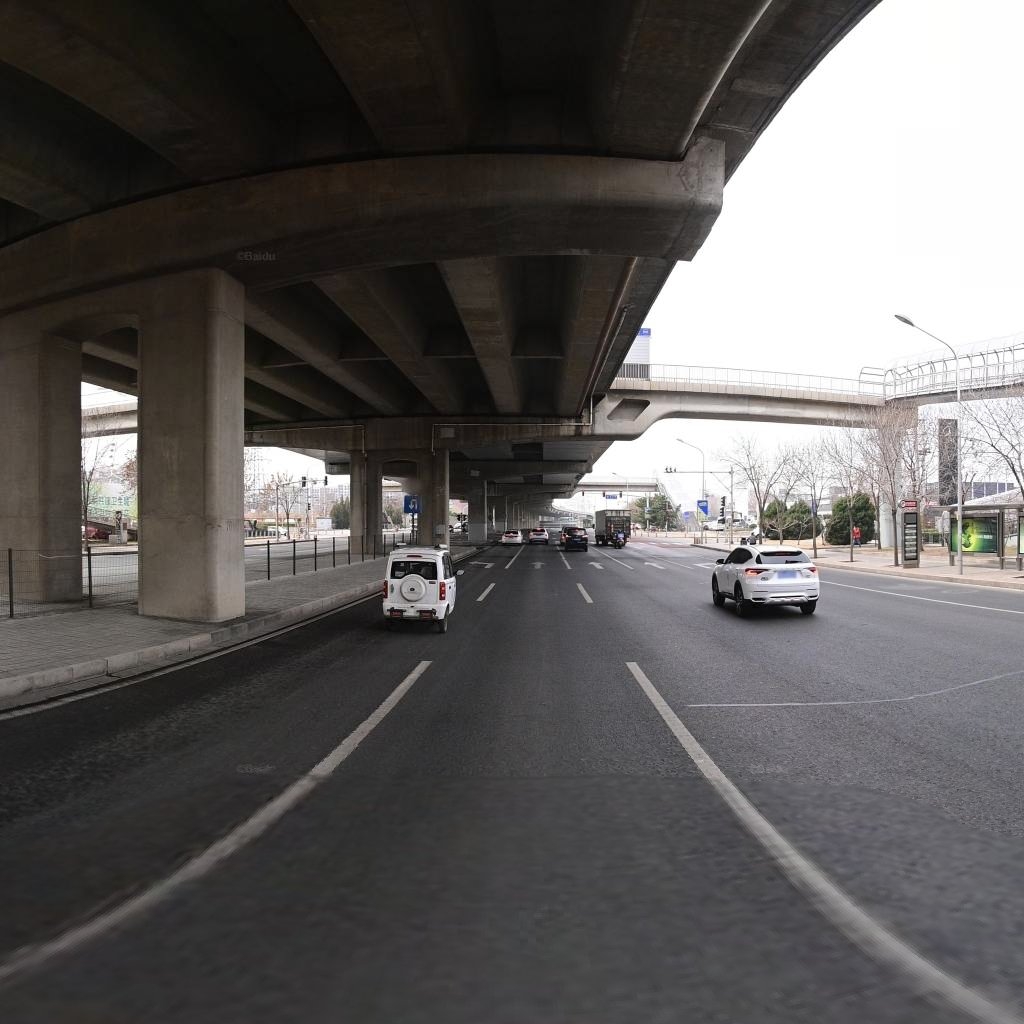
Region: Haidian
Road damage annotations: transverse patch